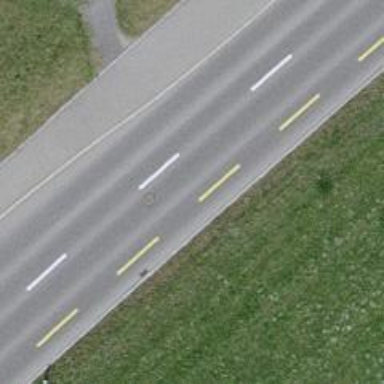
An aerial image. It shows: There is primary highway with cycle track on the left side.